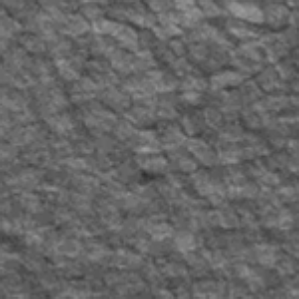
Label: frost